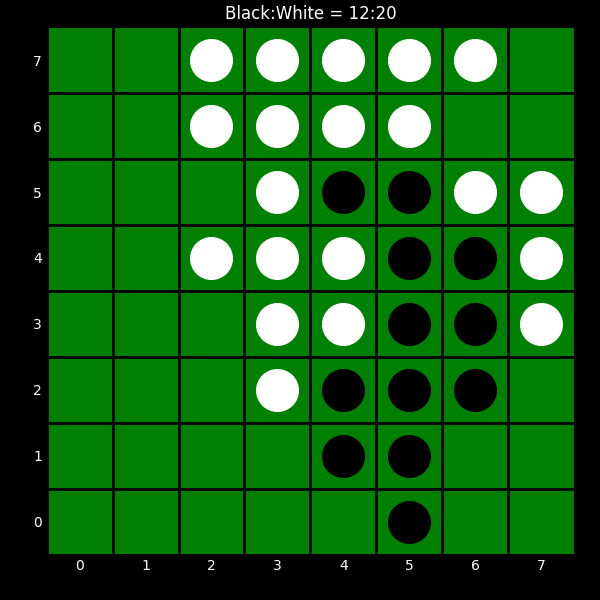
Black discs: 12
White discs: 20